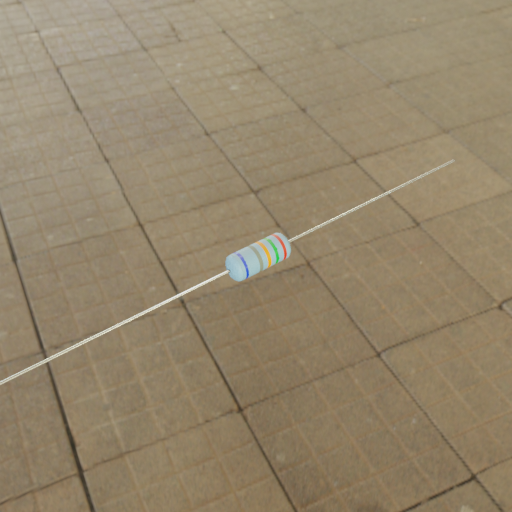
Resistor colour bands (in order): blue, gray, orange, green, red